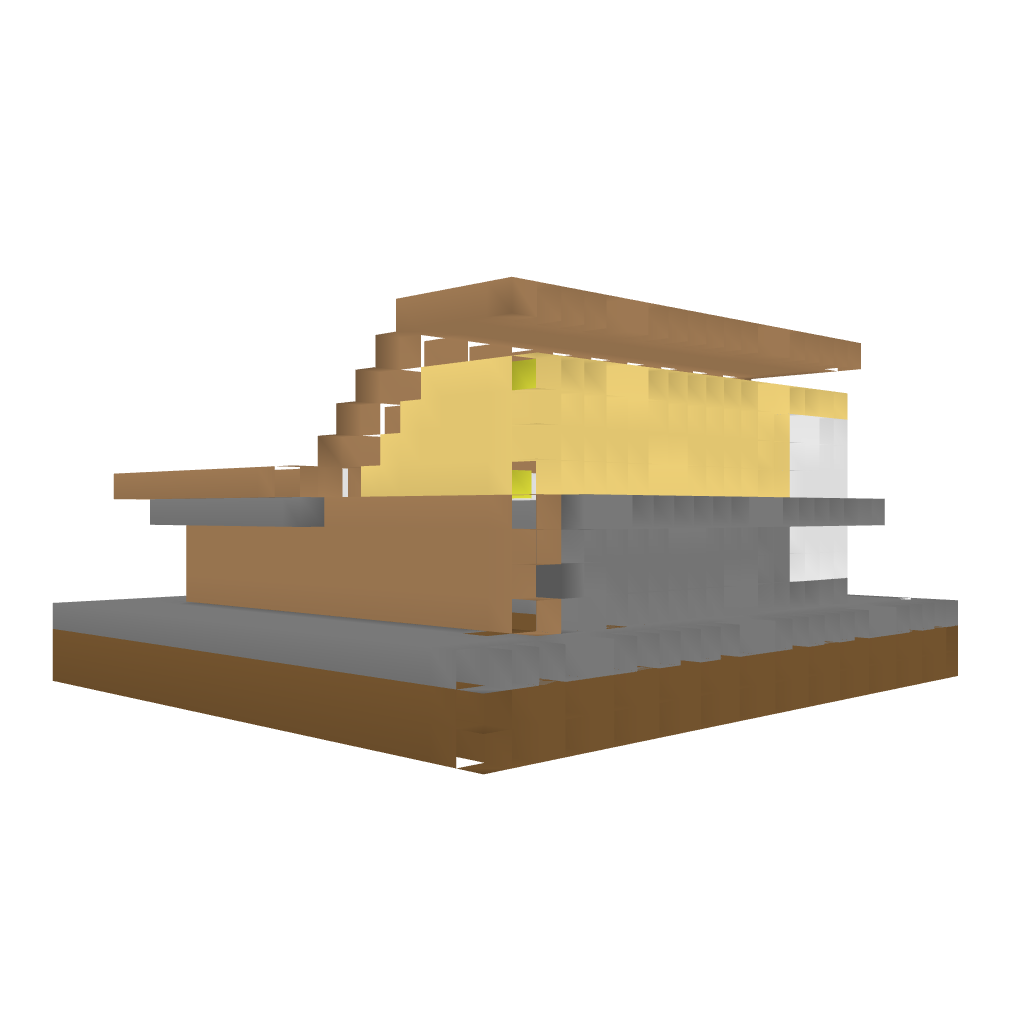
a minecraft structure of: Modern House 001 bad low quality